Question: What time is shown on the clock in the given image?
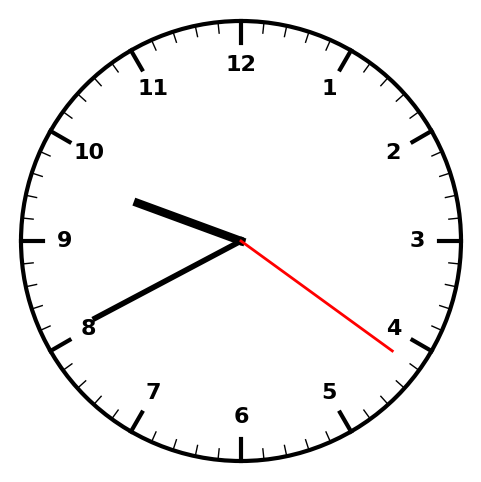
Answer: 09:40:21